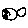
Label: fish